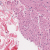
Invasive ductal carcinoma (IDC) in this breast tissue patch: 0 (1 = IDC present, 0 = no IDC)